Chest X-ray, PA view. Patient: 35 years old, sex M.
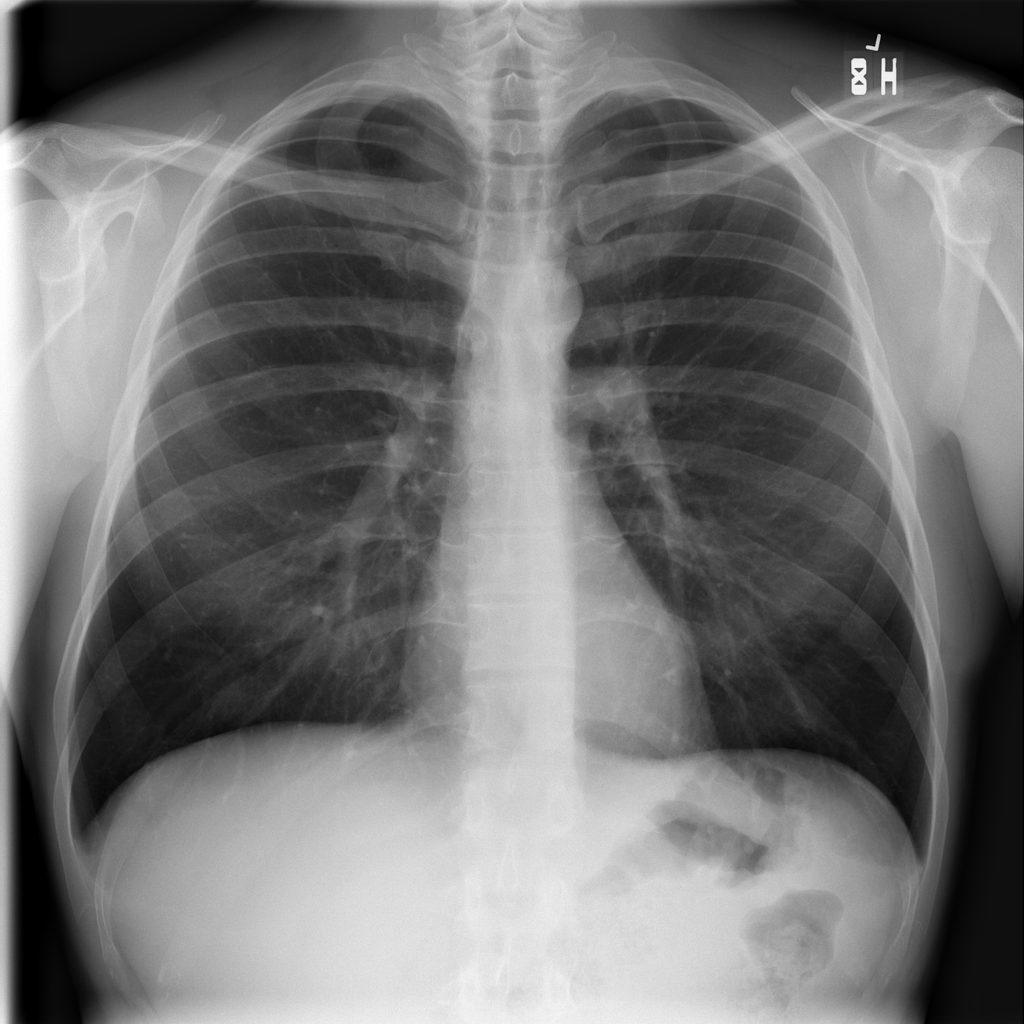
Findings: No Finding